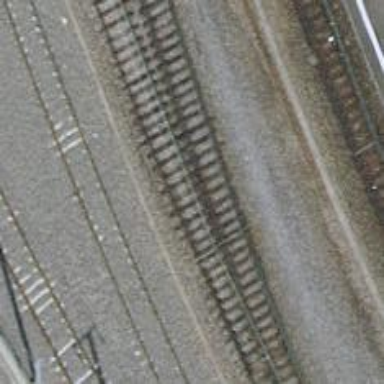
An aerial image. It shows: Yard with single rail track. The railway track is electrified with contact line for service purposes.